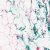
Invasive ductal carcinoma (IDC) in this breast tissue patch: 0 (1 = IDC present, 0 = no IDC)